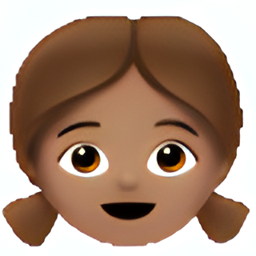
Name: girl
Emoji: 👧🏽
Group: People & Body
Sub-group: person